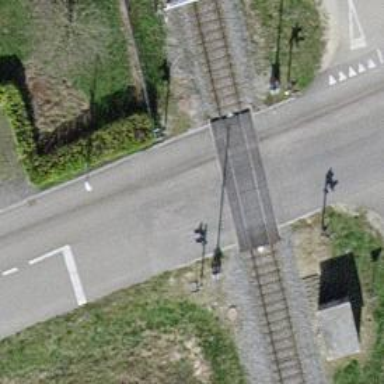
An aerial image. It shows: Level crossing along the railway.